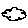
Label: cloud